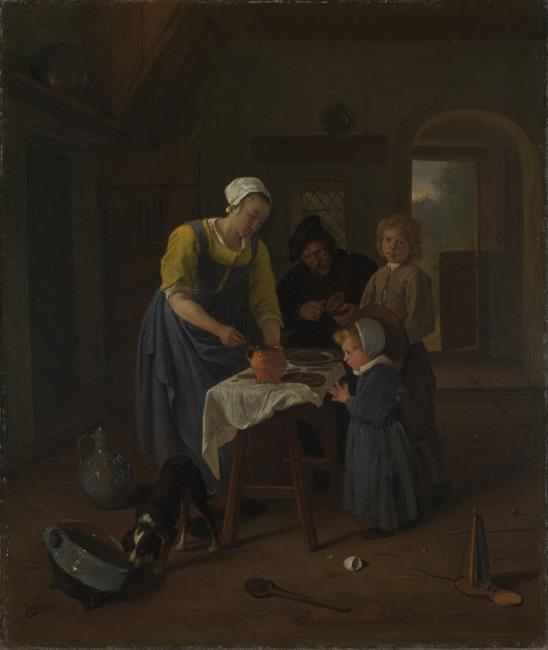
Title: Boerenfamilie tijdens de maaltijd
Artist: Jan Steen
Earliest date: 1655
Latest date: 1660
Genre: painting
Keywords: genre, peasant genre, interior view, background view of landscape, four human figures, standing (position), family, meal, table, table carpet, father, cutting (food), mother, spoon, pot, child, hands folded, praying gesture, boy, hat in hand, dog, dish (vessel for food), licking, ewer (vessel), toy, terracotta